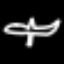
Label: airplane